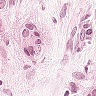
Metastatic tissue present: yes